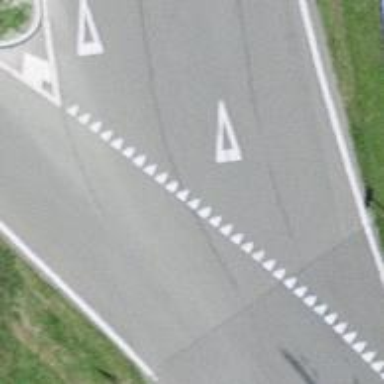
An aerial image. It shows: Road with "give way" sign.